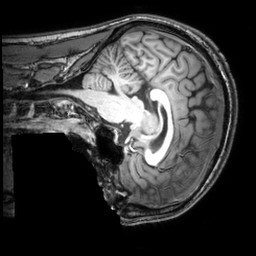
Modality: T1w
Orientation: sagittal